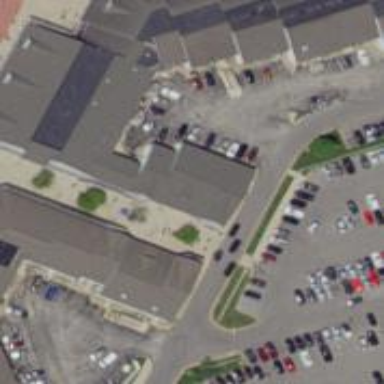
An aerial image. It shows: Retail building.